Question: ## Background
There is a nice function I use on <URL> called "closeQuietly" , which closes the stream no matter what is in there.
for example:
'''
InputStream input = null;
try
{
...
input = connection.getInputStream();
...
}
catch(Exception e)
{
}
finally
{
IOUtils.closeQuietly(input);
}
'''
Somehow, it also hides the warning on Eclipse when I call it in the finally block , of "Resource leak: 'input' is not closed at this location" .
This means that in the above code, there is no such warning.
## The problem
I don't understand how it hides the warning on the "outside world" of itself.
## What I've tried
I've tried to check it out by copying the code of this library (example <URL>, but the warning appears when I use it on the new class. It doesn't make sense...
here's a sample code i've created to show that the warning will occur on your own classes:
'''
public class MyIOUtils {
public static void closeQuietly(final InputStream input) {
if (input == null)
return;
try {
input.close();
} catch (final IOException ioe) {
}
}
public static void closeQuietly(final OutputStream output) {
if (output == null)
return;
try {
output.close();
} catch (final IOException ioe) {
}
}
}
'''
usage:
'''
public class Test {
public void test() {
InputStream inputStream = null;
try {
inputStream = new FileInputStream("dummyFile.txt");
int t = 0;
--t;
if (t < 0)
return; // here you will get a warning
} catch (final FileNotFoundException e) {
} finally {
MyIOUtils.closeQuietly(inputStream);
}
}
}
'''
Here's what I see, including the Eclipse version I have being installed:

## The question
How does it do it?
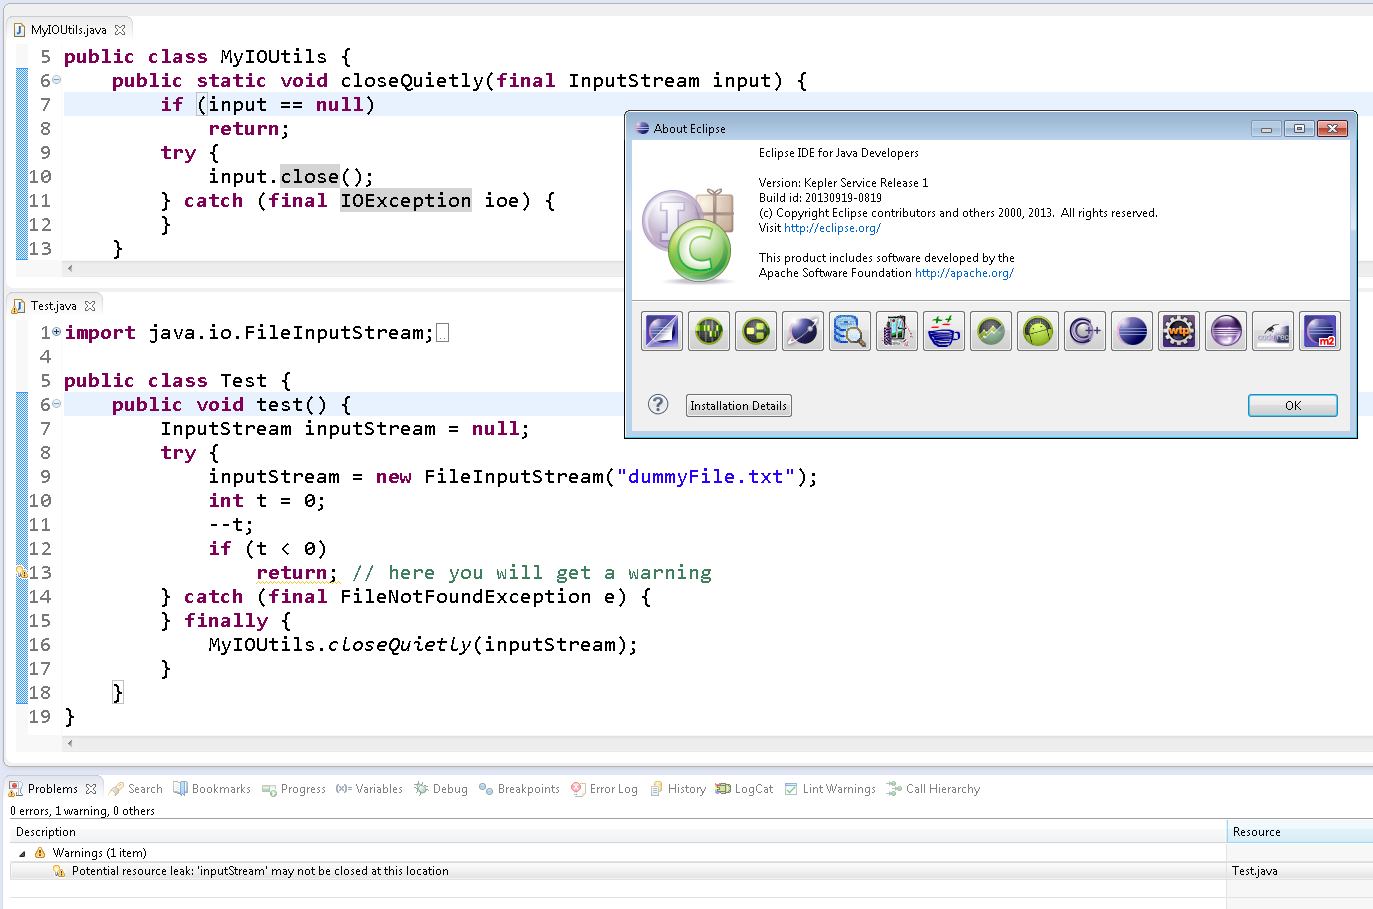
Answer: So why does it work for IOUtils? The eclipse team did something very plain - they hardcoded the methods! In previous versions of eclipse the warning was also there however starting from version 4.3 M4 it was gone since they fixed it:
'''
Released for 4.3 M4 via commit 277792ba446c3713bcfdc898c37875d45fc06c18.
The fix covers the following well-known methods:
- com.google.common.io.Closeables.closeQuietly(Closeable)
- com.google.common.io.Closeables.close(Closeable,boolean)
- org.apache.commons.io.IOUtils.closeQuietly(Closeable)
'''
For details see <URL> - especially at the comments at the end...
So what does it mean for you? You have to use one of the obove methods or live with the warning. The check is basically not sophisticated and doesn't check the next level.
They basically hardcoded the file names. Maybe it is easer to understand with source code. Imagine this is the checking for the warning:
'''
public boolean showResourceWarning(){
//do somestuff to detect whether a potential ressource warning is shown
...
if(resourceLeakWarning){
if(this.checkForExceptions()){
return false;
}
}
return resourceLeakWarning;
}
private boolean checkForExceptions(){
if(name.equals("org.apache.commons.io.IOUtils.closeQuietly(Closeable)"){
return true;
}
if(name.equals("com.google.common.io.Closeables.close(Closeable,boolean)")){
return true;
}
if(name.equals("org.apache.commons.io.IOUtils.closeQuietly(Closeable)")){
return true;
}
// code executed for your method:
return false;
}
'''
=> The result is, that you don't have a chance to remove the warning other to directly use close() (not in a sub method!) or to use one of the three methods listed above.
Have a look at the following class <URL> starting from line 90.